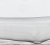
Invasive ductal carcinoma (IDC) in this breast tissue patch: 0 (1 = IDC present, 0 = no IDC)